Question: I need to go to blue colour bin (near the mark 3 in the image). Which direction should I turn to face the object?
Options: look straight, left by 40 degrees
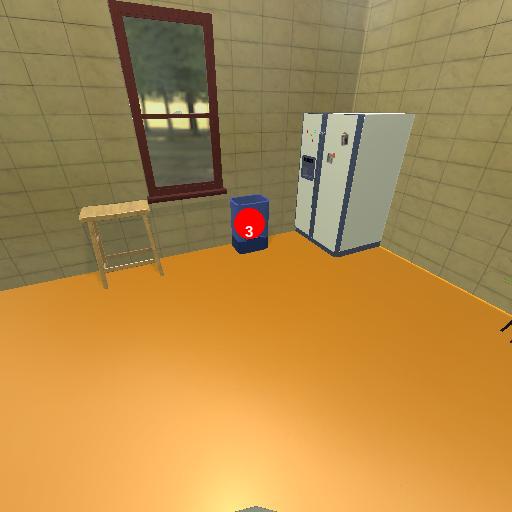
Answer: look straight